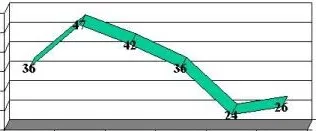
Graphic illustration of partial thromboplastin time C-reactive protein throughout hospitalization: Day 1 (admission date) - Day 9 (day of discharge). Patient received intravenous steroids at approximately 36 hours into hospitalization.
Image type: chart (chart)